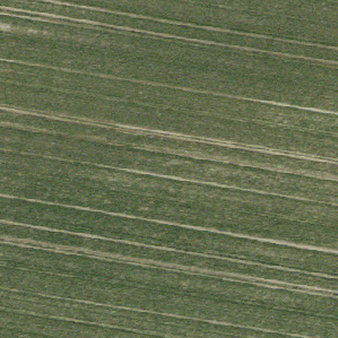
Label: other